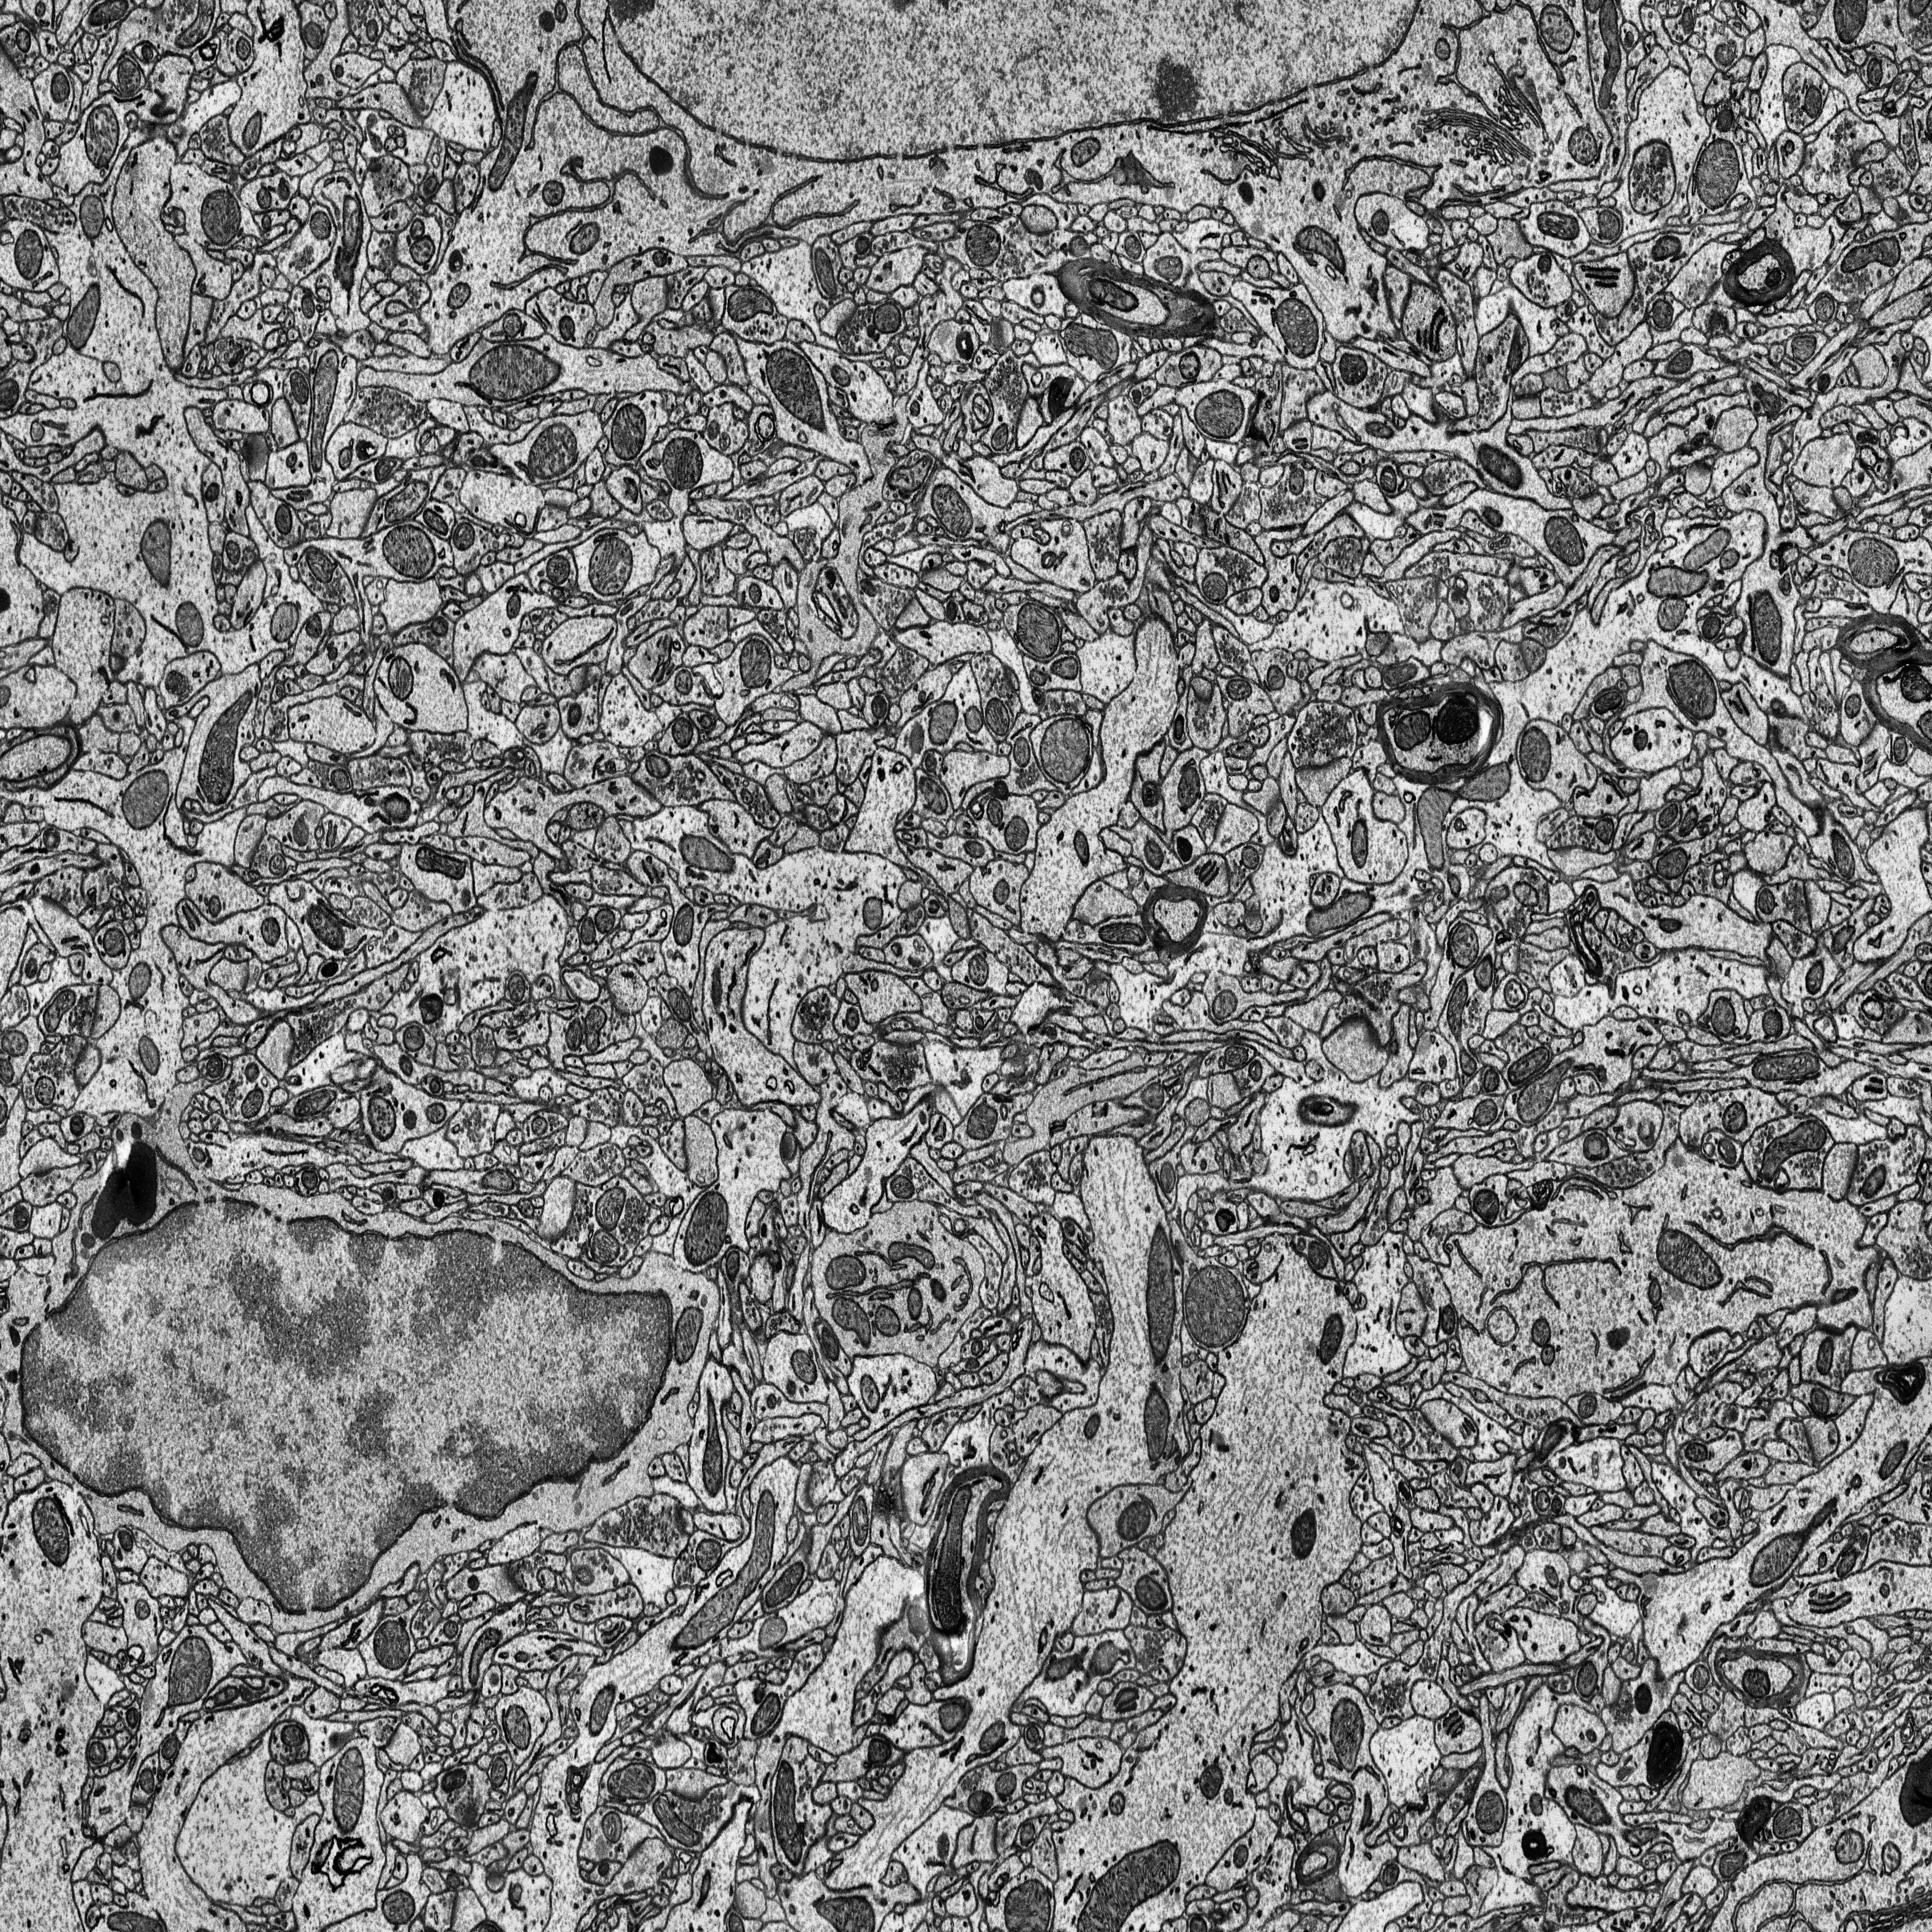
Electron microscopy slice of rat cortex tissue
Slice depth (z): 43
Mitochondria instances in slice: 387